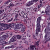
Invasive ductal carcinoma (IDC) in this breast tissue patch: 1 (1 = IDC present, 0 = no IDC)